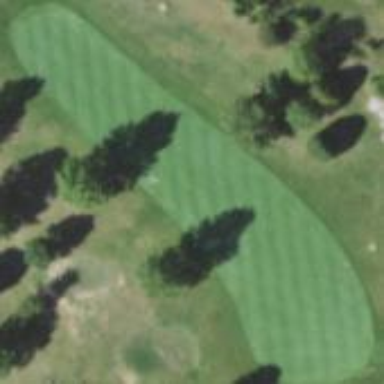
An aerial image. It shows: Golf fairway surrounded by grass.